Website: bh-photo
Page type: billing-address
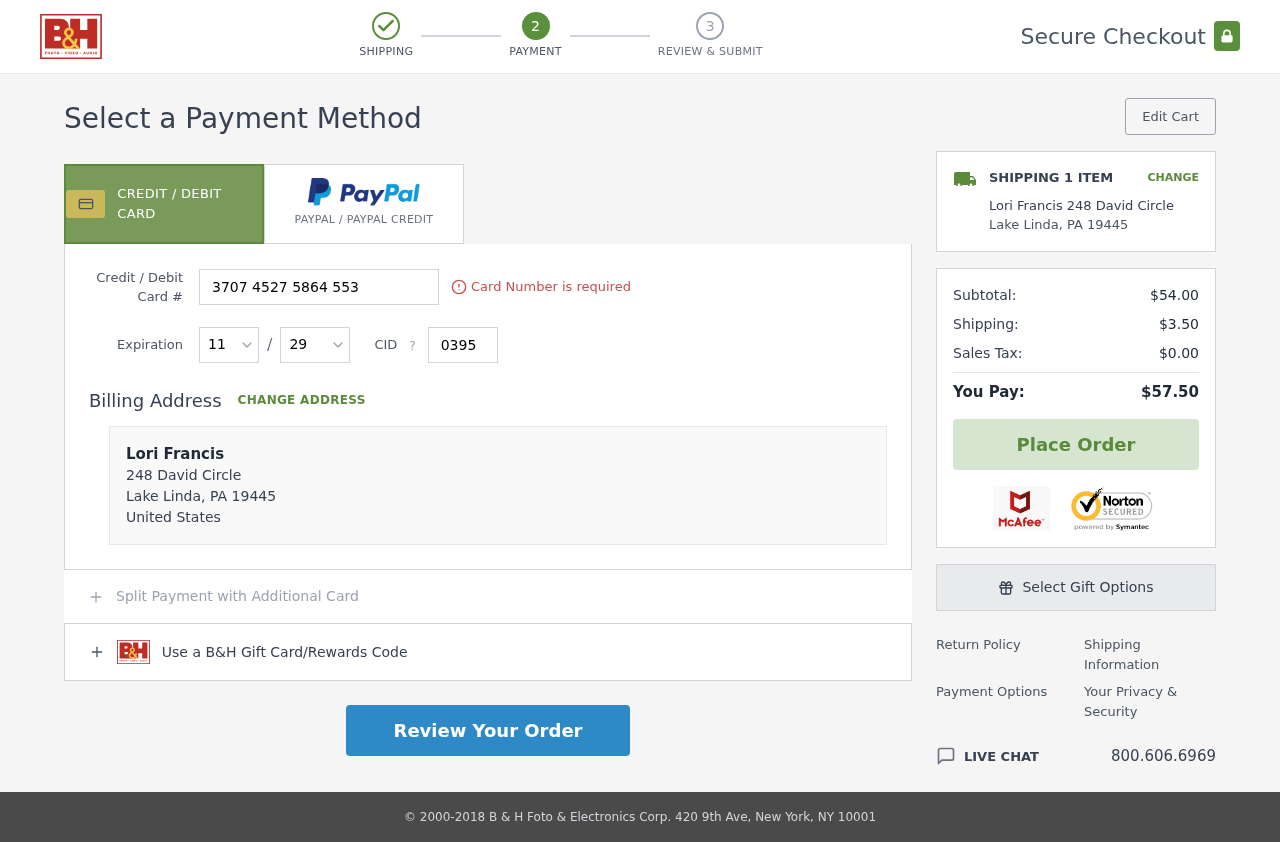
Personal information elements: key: PII_CARD_CVV
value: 0395
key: PII_CARD_EXPIRY_MONTH
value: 11
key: PII_CARD_EXPIRY_YEAR
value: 29
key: PII_CARD_NUMBER
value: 3707 4527 5864 553
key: PII_CITY
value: Lake Linda
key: PII_COUNTRY
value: United States
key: PII_FULLNAME
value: Lori Francis
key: PII_FULLNAME2
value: Lori Francis
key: PII_POSTCODE
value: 19445
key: PII_STATE_ABBR
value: PA
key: PII_STREET
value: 248 David Circle
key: PII_POSTCODE_FULL
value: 19445
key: PII_POSTCODE_NUMERIC
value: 19445
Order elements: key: ORDER_NUM_ITEMS
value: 1
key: ORDER_SUBTOTAL
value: $54.00
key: ORDER_SHIPPING_COST
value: $3.50
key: ORDER_TAX
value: $0.00
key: ORDER_TOTAL
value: $57.50